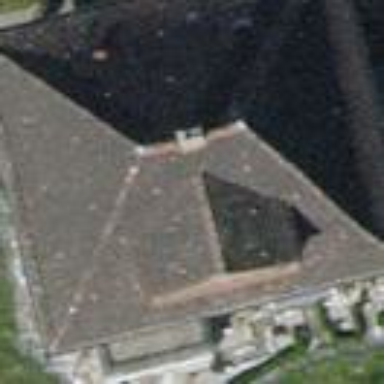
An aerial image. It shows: Detached building with hipped roof.